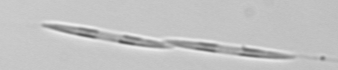
Label: Pseudo-nitzschia